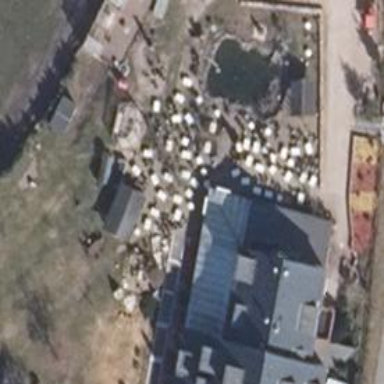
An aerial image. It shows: Hotel with restaurant.